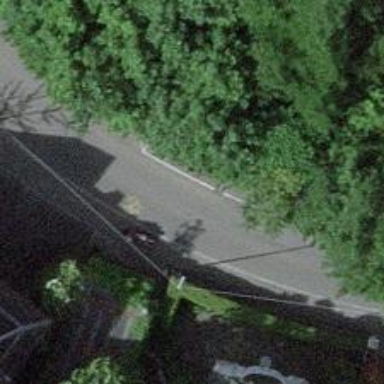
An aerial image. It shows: Residential road with asphalt surface and opposite lane cycleway.